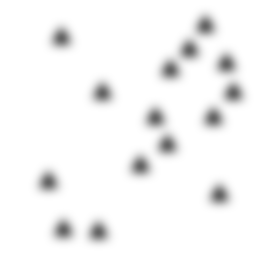
Squares: 0
Triangles: 15
Stars: 0
Total shapes: 15